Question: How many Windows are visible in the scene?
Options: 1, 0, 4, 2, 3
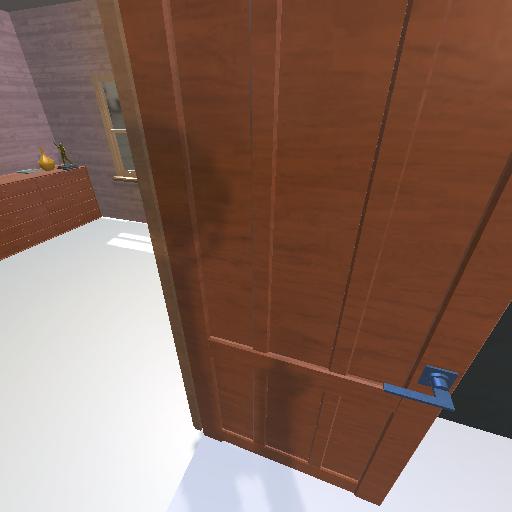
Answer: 1